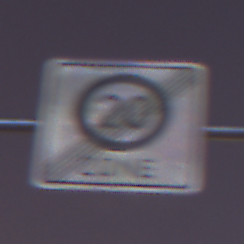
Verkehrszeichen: EndeZone20
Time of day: Night
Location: Outdoor (Urban)
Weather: PartlyCloudy
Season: NotSpecified
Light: Natural